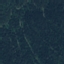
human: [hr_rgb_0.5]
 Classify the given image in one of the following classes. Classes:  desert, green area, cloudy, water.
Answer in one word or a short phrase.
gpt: green area